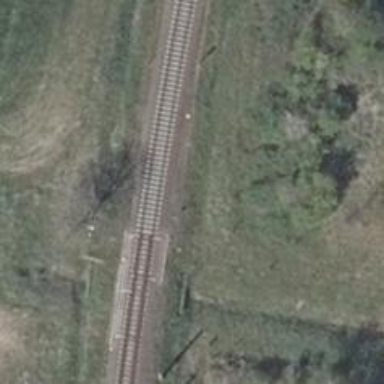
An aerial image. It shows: Railway switch with the turnout side on the left.